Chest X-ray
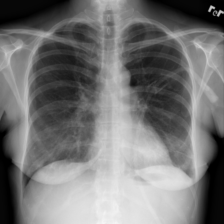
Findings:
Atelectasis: positive
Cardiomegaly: negative
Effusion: negative
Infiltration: positive
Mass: negative
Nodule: negative
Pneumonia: negative
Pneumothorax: negative
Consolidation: negative
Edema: negative
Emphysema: negative
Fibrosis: negative
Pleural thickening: negative
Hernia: negative